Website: crate-barrel
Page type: orders-overview
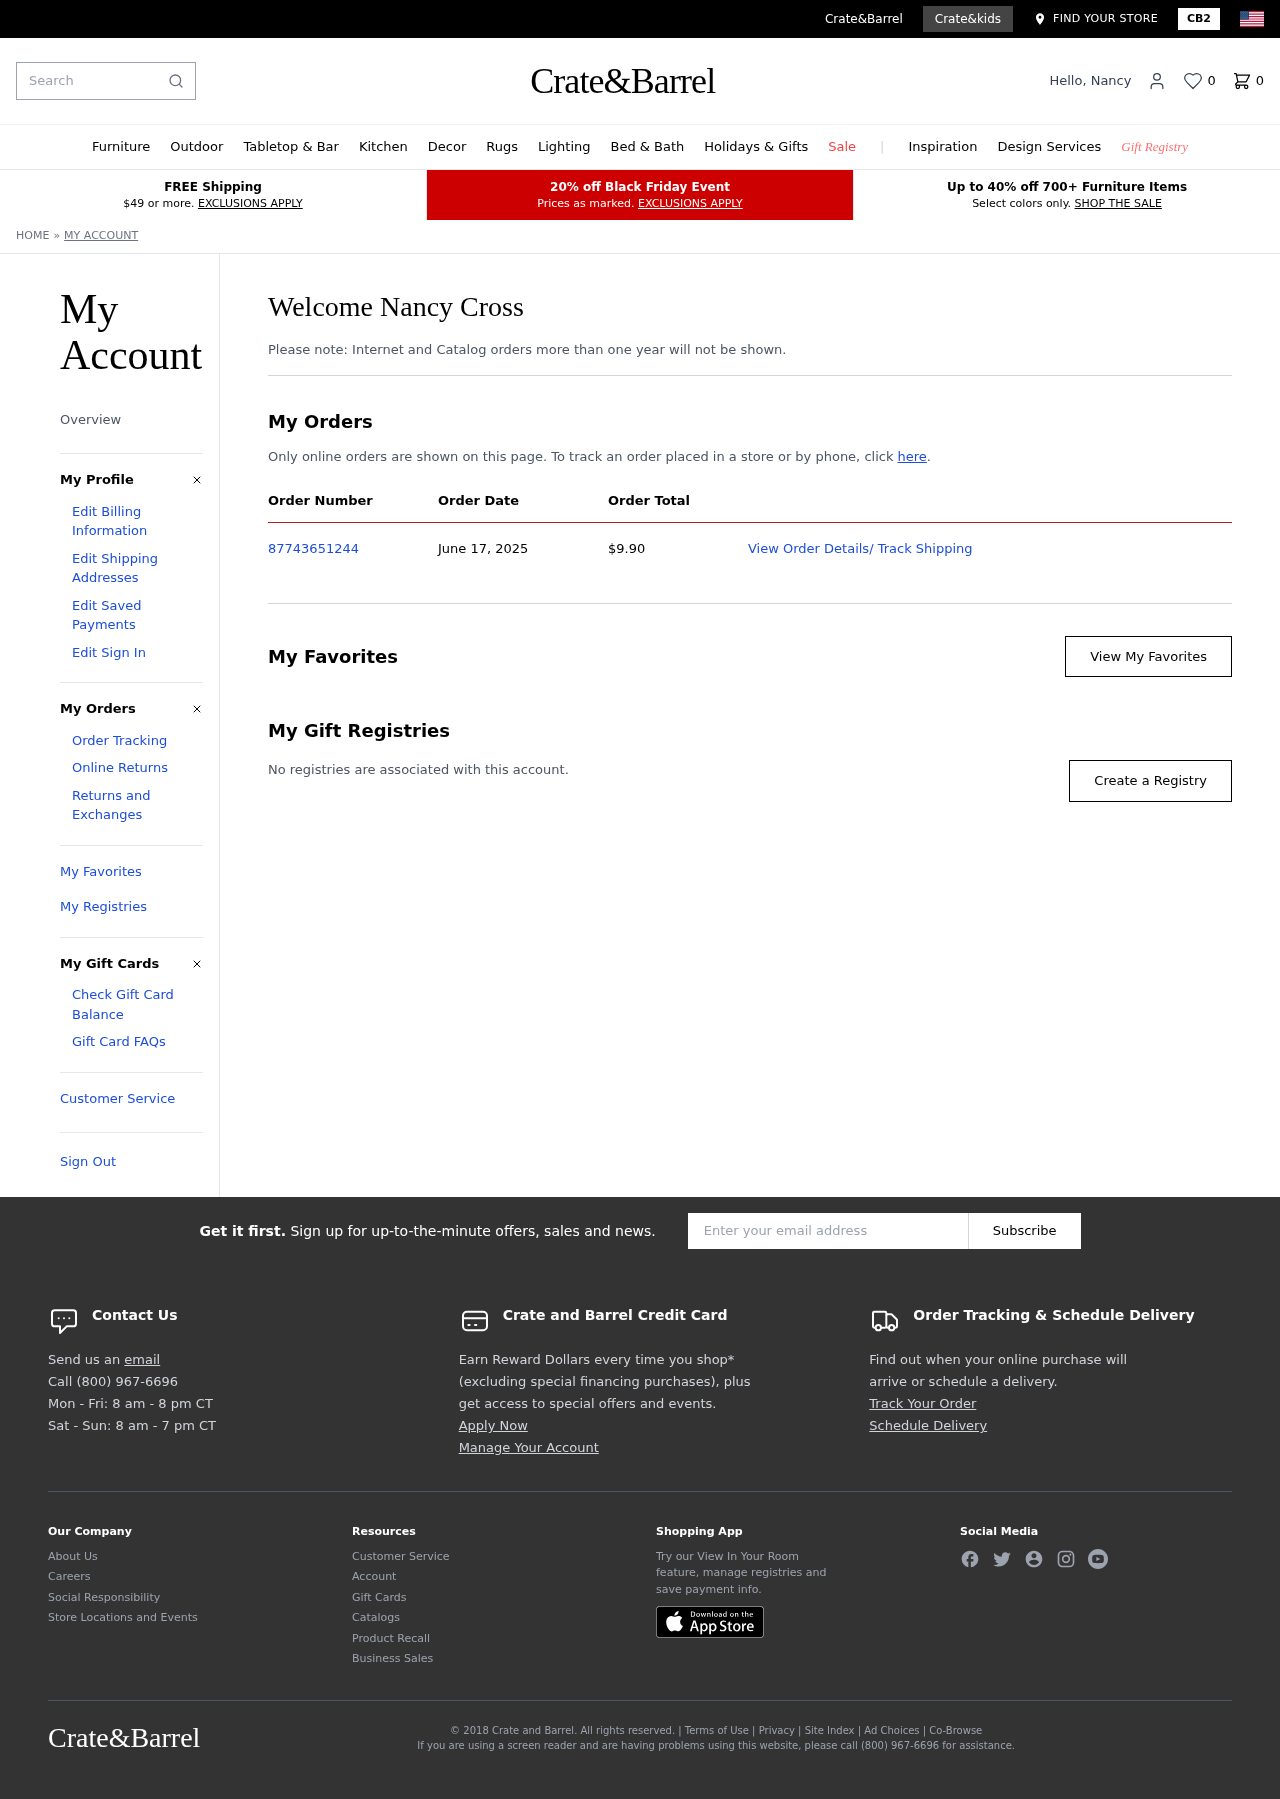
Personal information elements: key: PII_FIRSTNAME
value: Nancy
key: PII_FULLNAME
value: Nancy Cross
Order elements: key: ORDER_NUM_ITEMS
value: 0
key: ORDER_ID
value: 87743651244
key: ORDER_DATE
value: June 17, 2025
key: ORDER_TOTAL
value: $9.90
Search elements: key: HEADER_SEARCH
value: Search
Other elements: key: FAVORITES_COUNT
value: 0